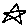
Label: star